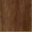
Piece: xx